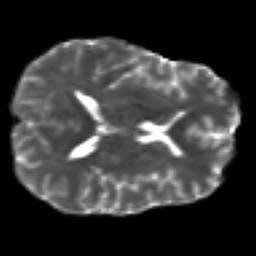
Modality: T2w
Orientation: axial
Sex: male
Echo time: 0.114 s